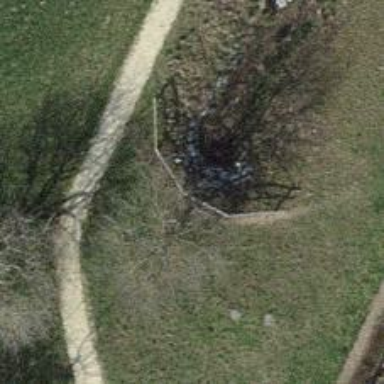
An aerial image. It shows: Culvert tunnel.